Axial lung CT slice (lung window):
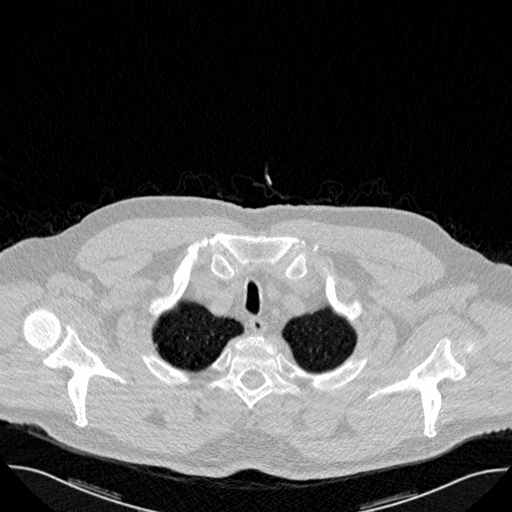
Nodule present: no